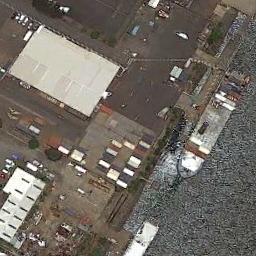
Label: ship